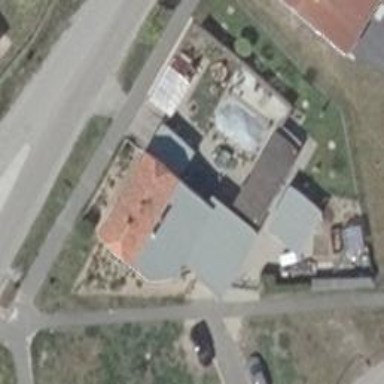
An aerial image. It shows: Detached building with red half-hipped roof made of roof tiles.